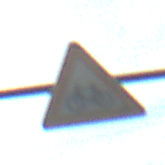
Verkehrszeichen: RadverkehrRechts
Umgebung: Outdoor, Suburban
Tageszeit: MorningAfternoon
Wetter: Clear
Licht: Natural
Jahreszeit: NotSpecified
Kontrast: HighContrast